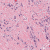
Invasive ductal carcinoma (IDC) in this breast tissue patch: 1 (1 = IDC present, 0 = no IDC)